Question: What is the reading of the measurement in the image?
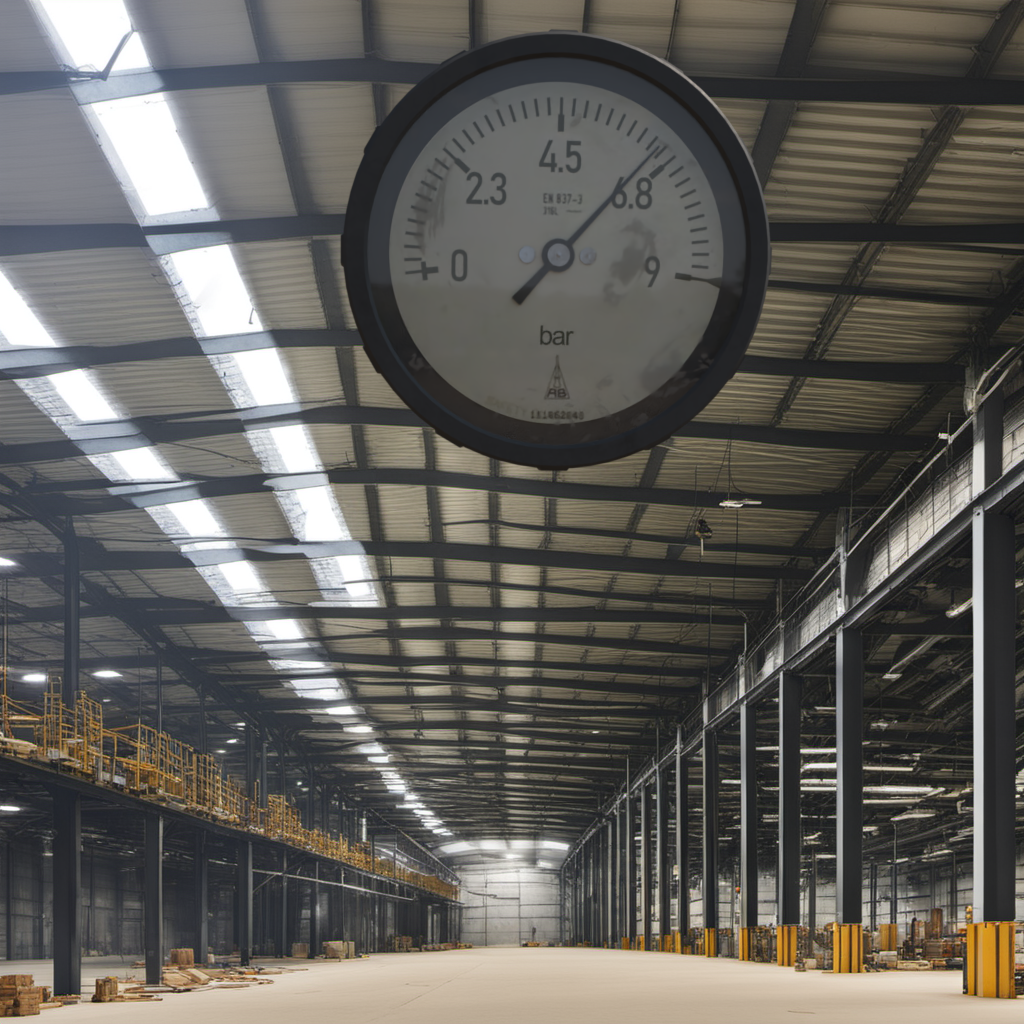
Answer: The result is 6.38
Question: What is the range of this measurement?
Answer: The range is from 0 to 9
Question: What is the minimum and maximum reading range of this measurement?
Answer: The minimum value is 0 and the maximum value is 9